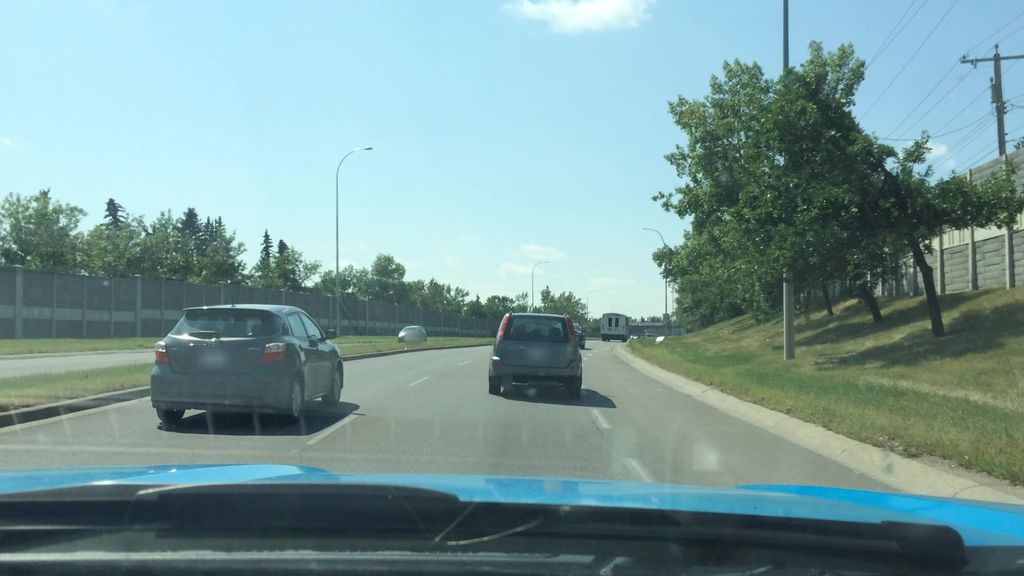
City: calgary